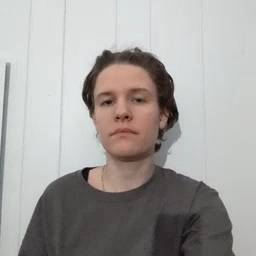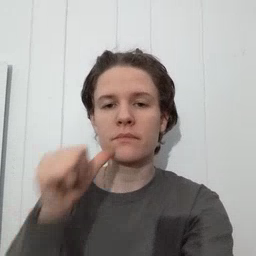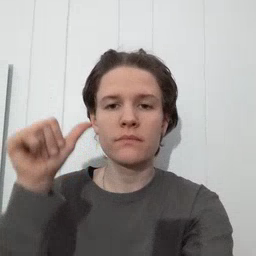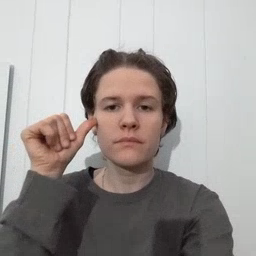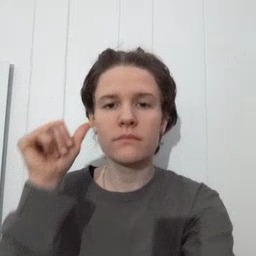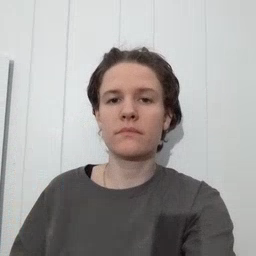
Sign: yesterday